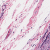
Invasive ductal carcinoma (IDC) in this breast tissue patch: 1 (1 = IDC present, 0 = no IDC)